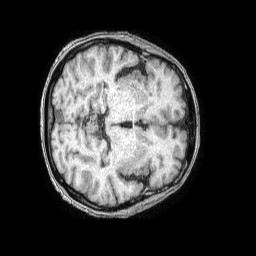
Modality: T1w
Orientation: axial
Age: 53
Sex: male
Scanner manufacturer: philips
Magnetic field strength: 1.5 T
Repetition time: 0.007576 s
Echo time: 0.003458 s